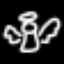
Label: angel